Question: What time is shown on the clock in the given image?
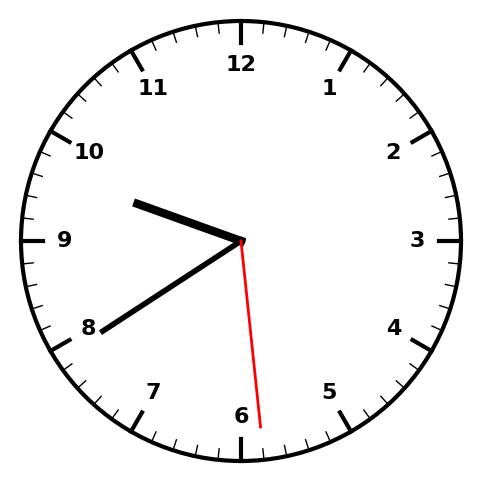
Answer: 09:39:29